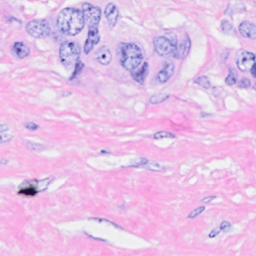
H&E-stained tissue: Breast